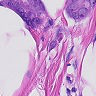
Metastatic tissue present: yes